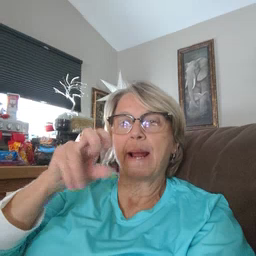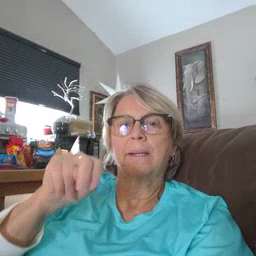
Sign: pen